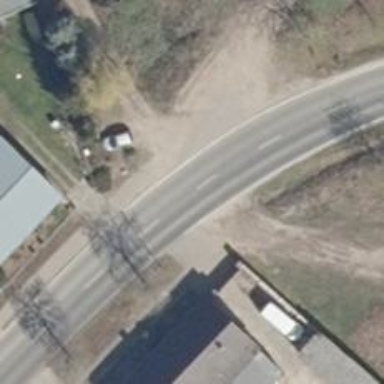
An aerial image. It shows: Secondary road with asphalt surface and sidewalk on the left.